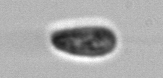
Label: Pseudochattonella_farcimen